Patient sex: M
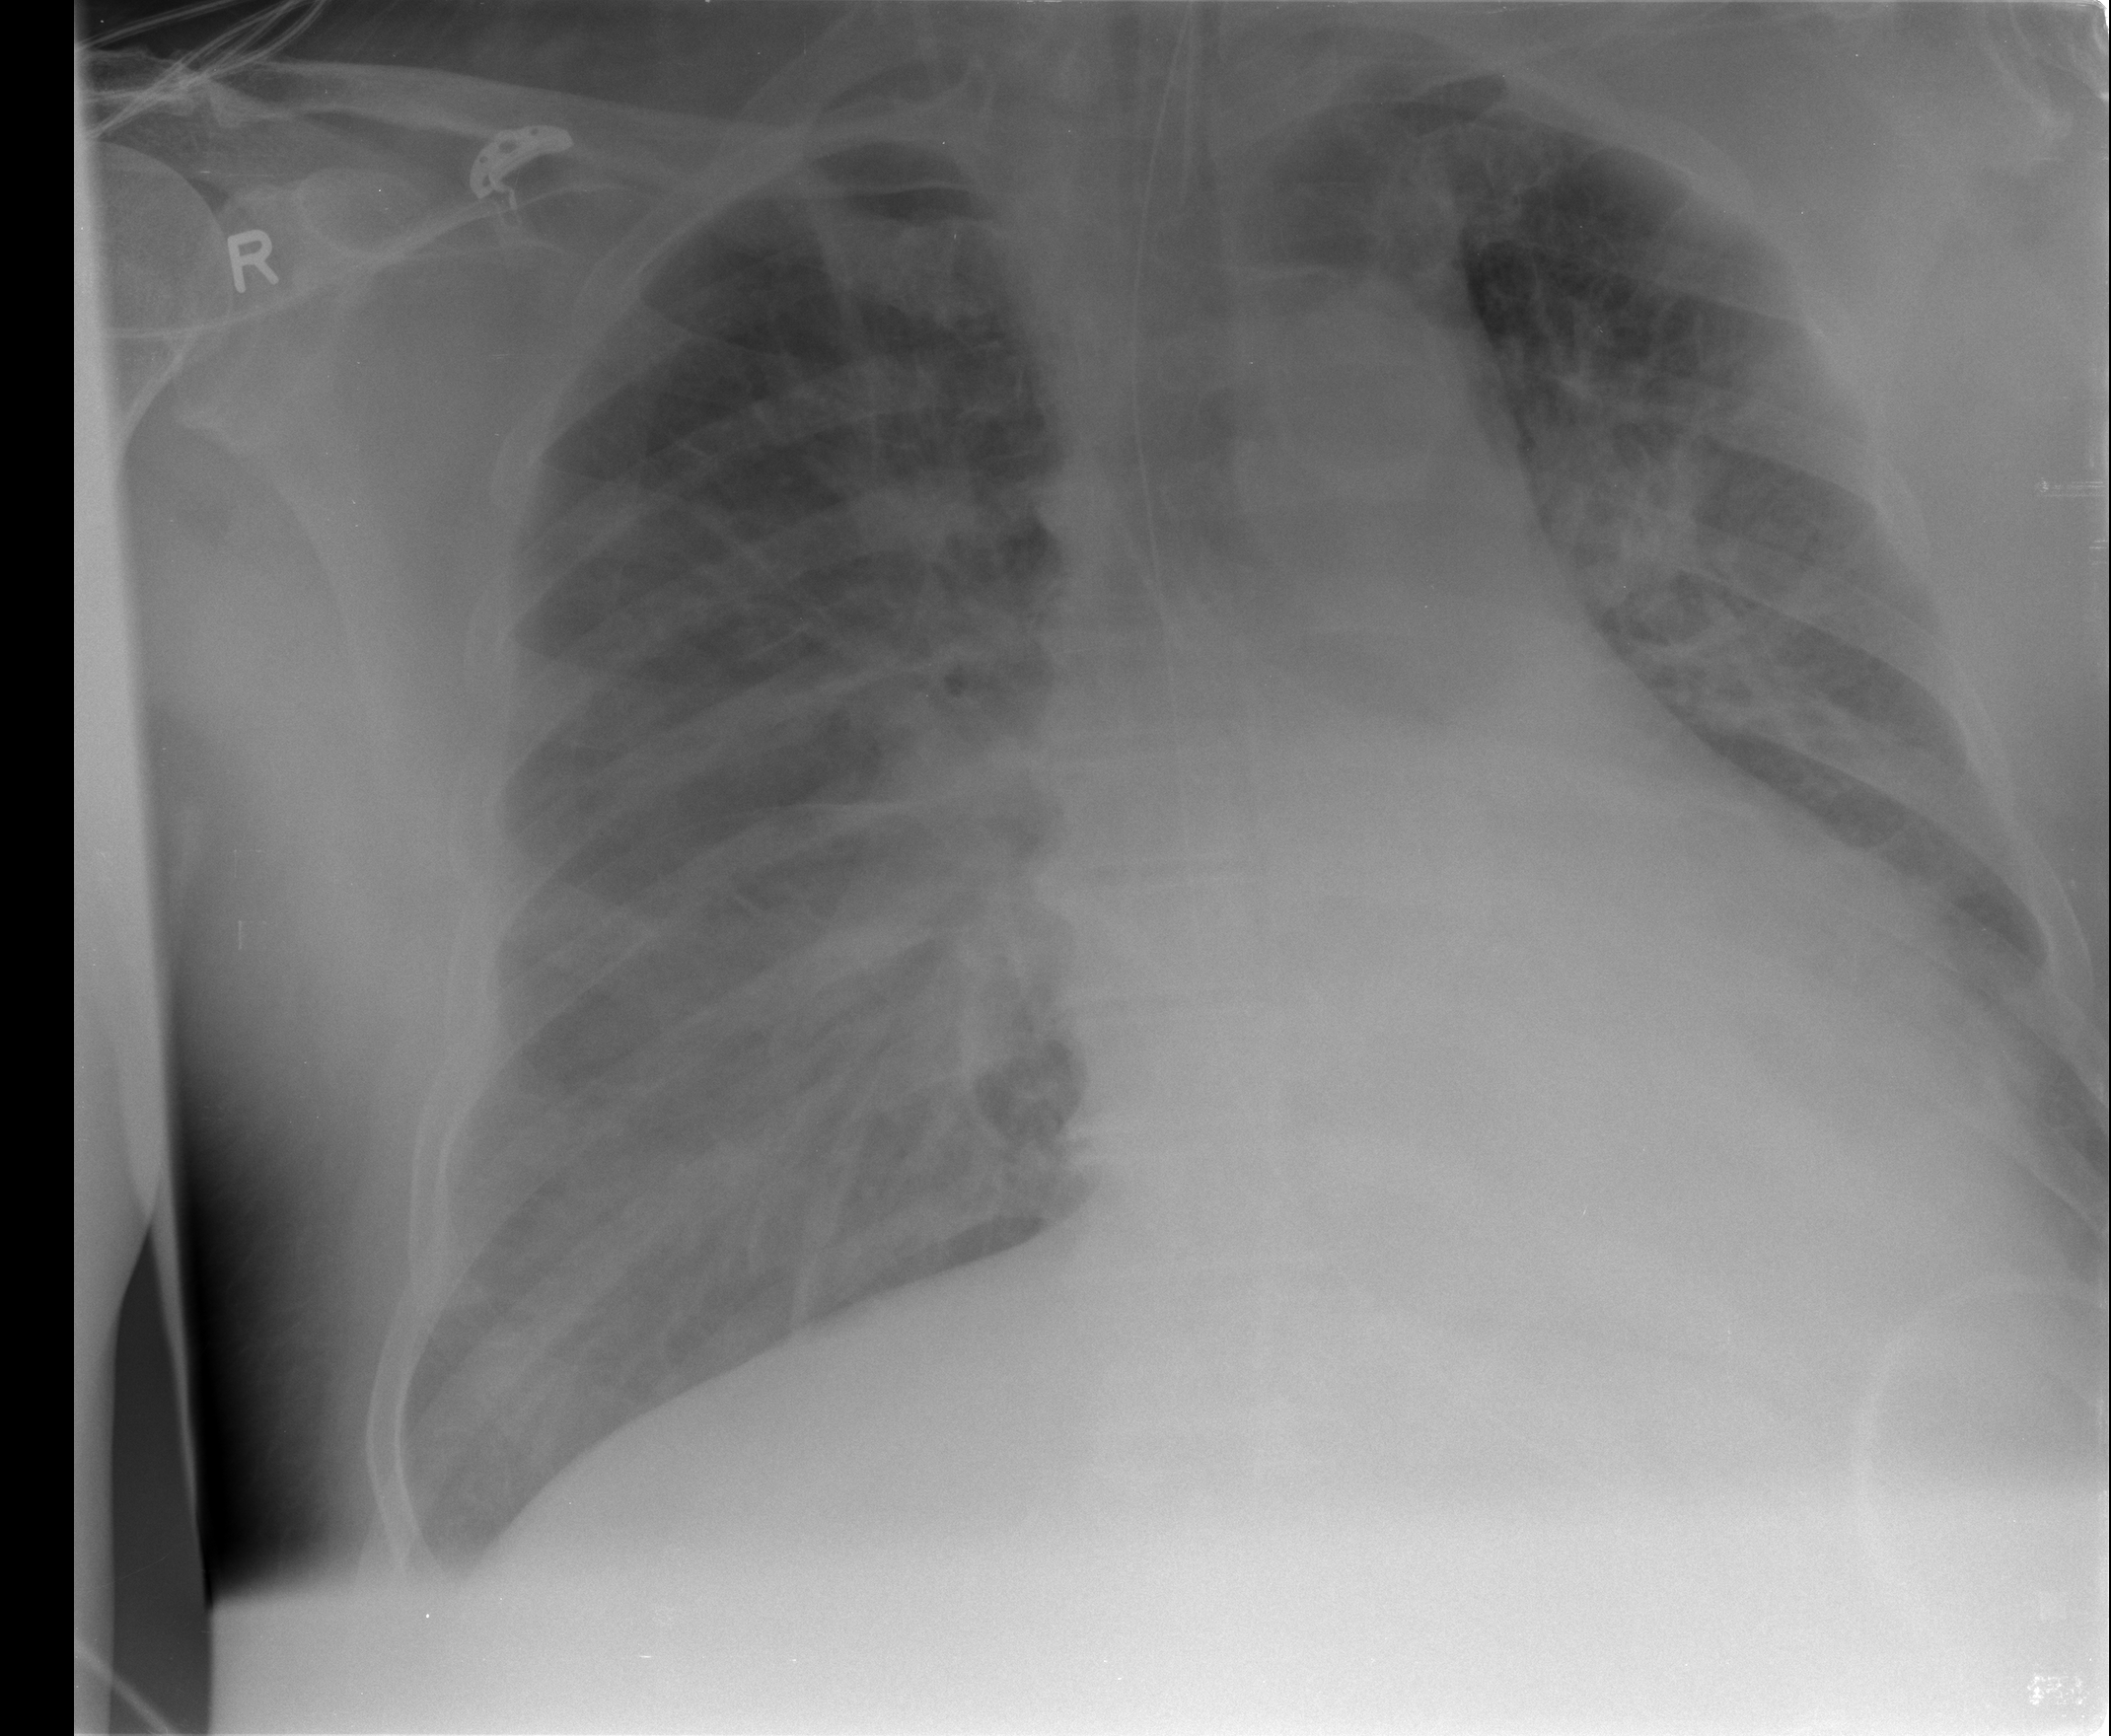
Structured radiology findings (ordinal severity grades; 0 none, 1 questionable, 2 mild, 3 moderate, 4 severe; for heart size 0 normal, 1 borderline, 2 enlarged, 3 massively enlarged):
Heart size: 1
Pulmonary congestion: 3
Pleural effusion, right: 0
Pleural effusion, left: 0
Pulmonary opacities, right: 1
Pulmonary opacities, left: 1
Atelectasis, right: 0
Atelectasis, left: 2